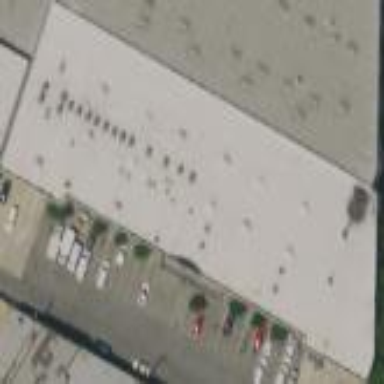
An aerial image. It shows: Warehouse building.